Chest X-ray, PA view. Patient: 36 years old, sex M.
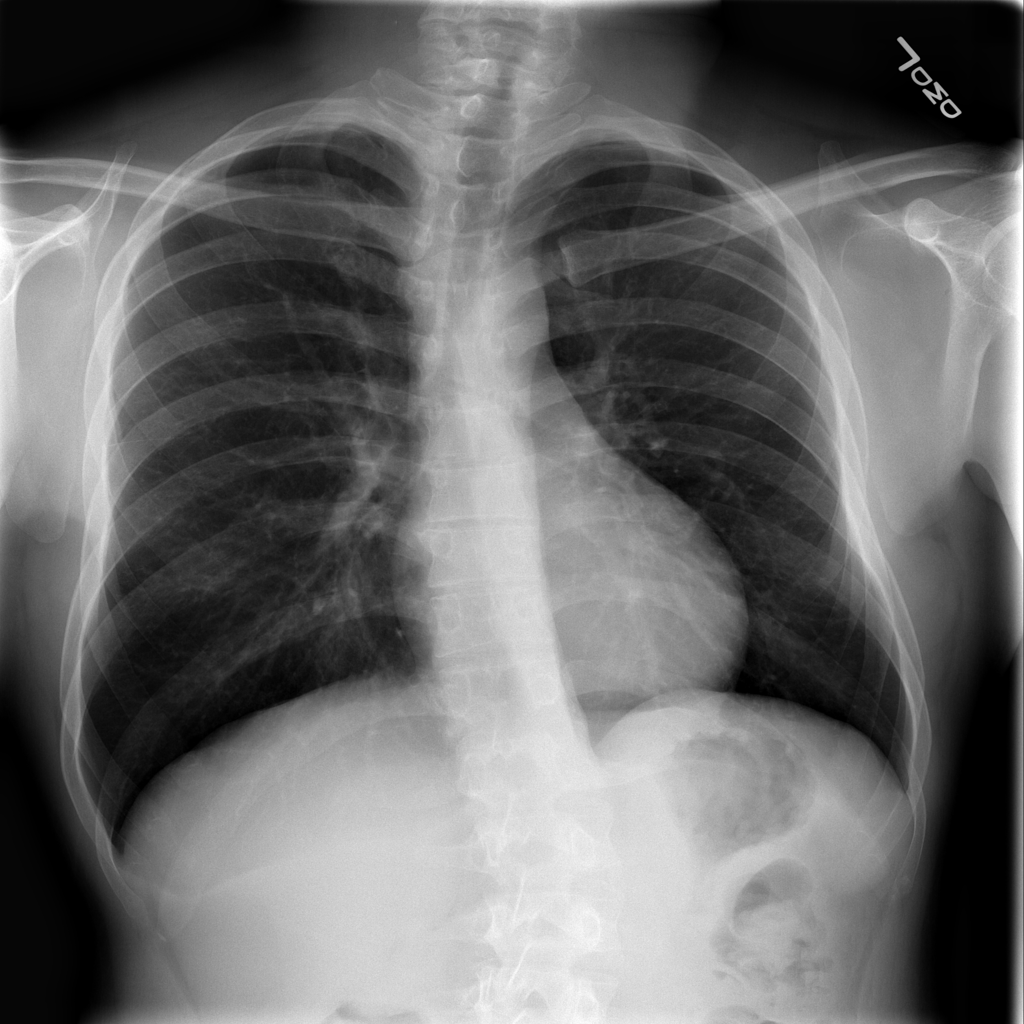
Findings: No Finding